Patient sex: M
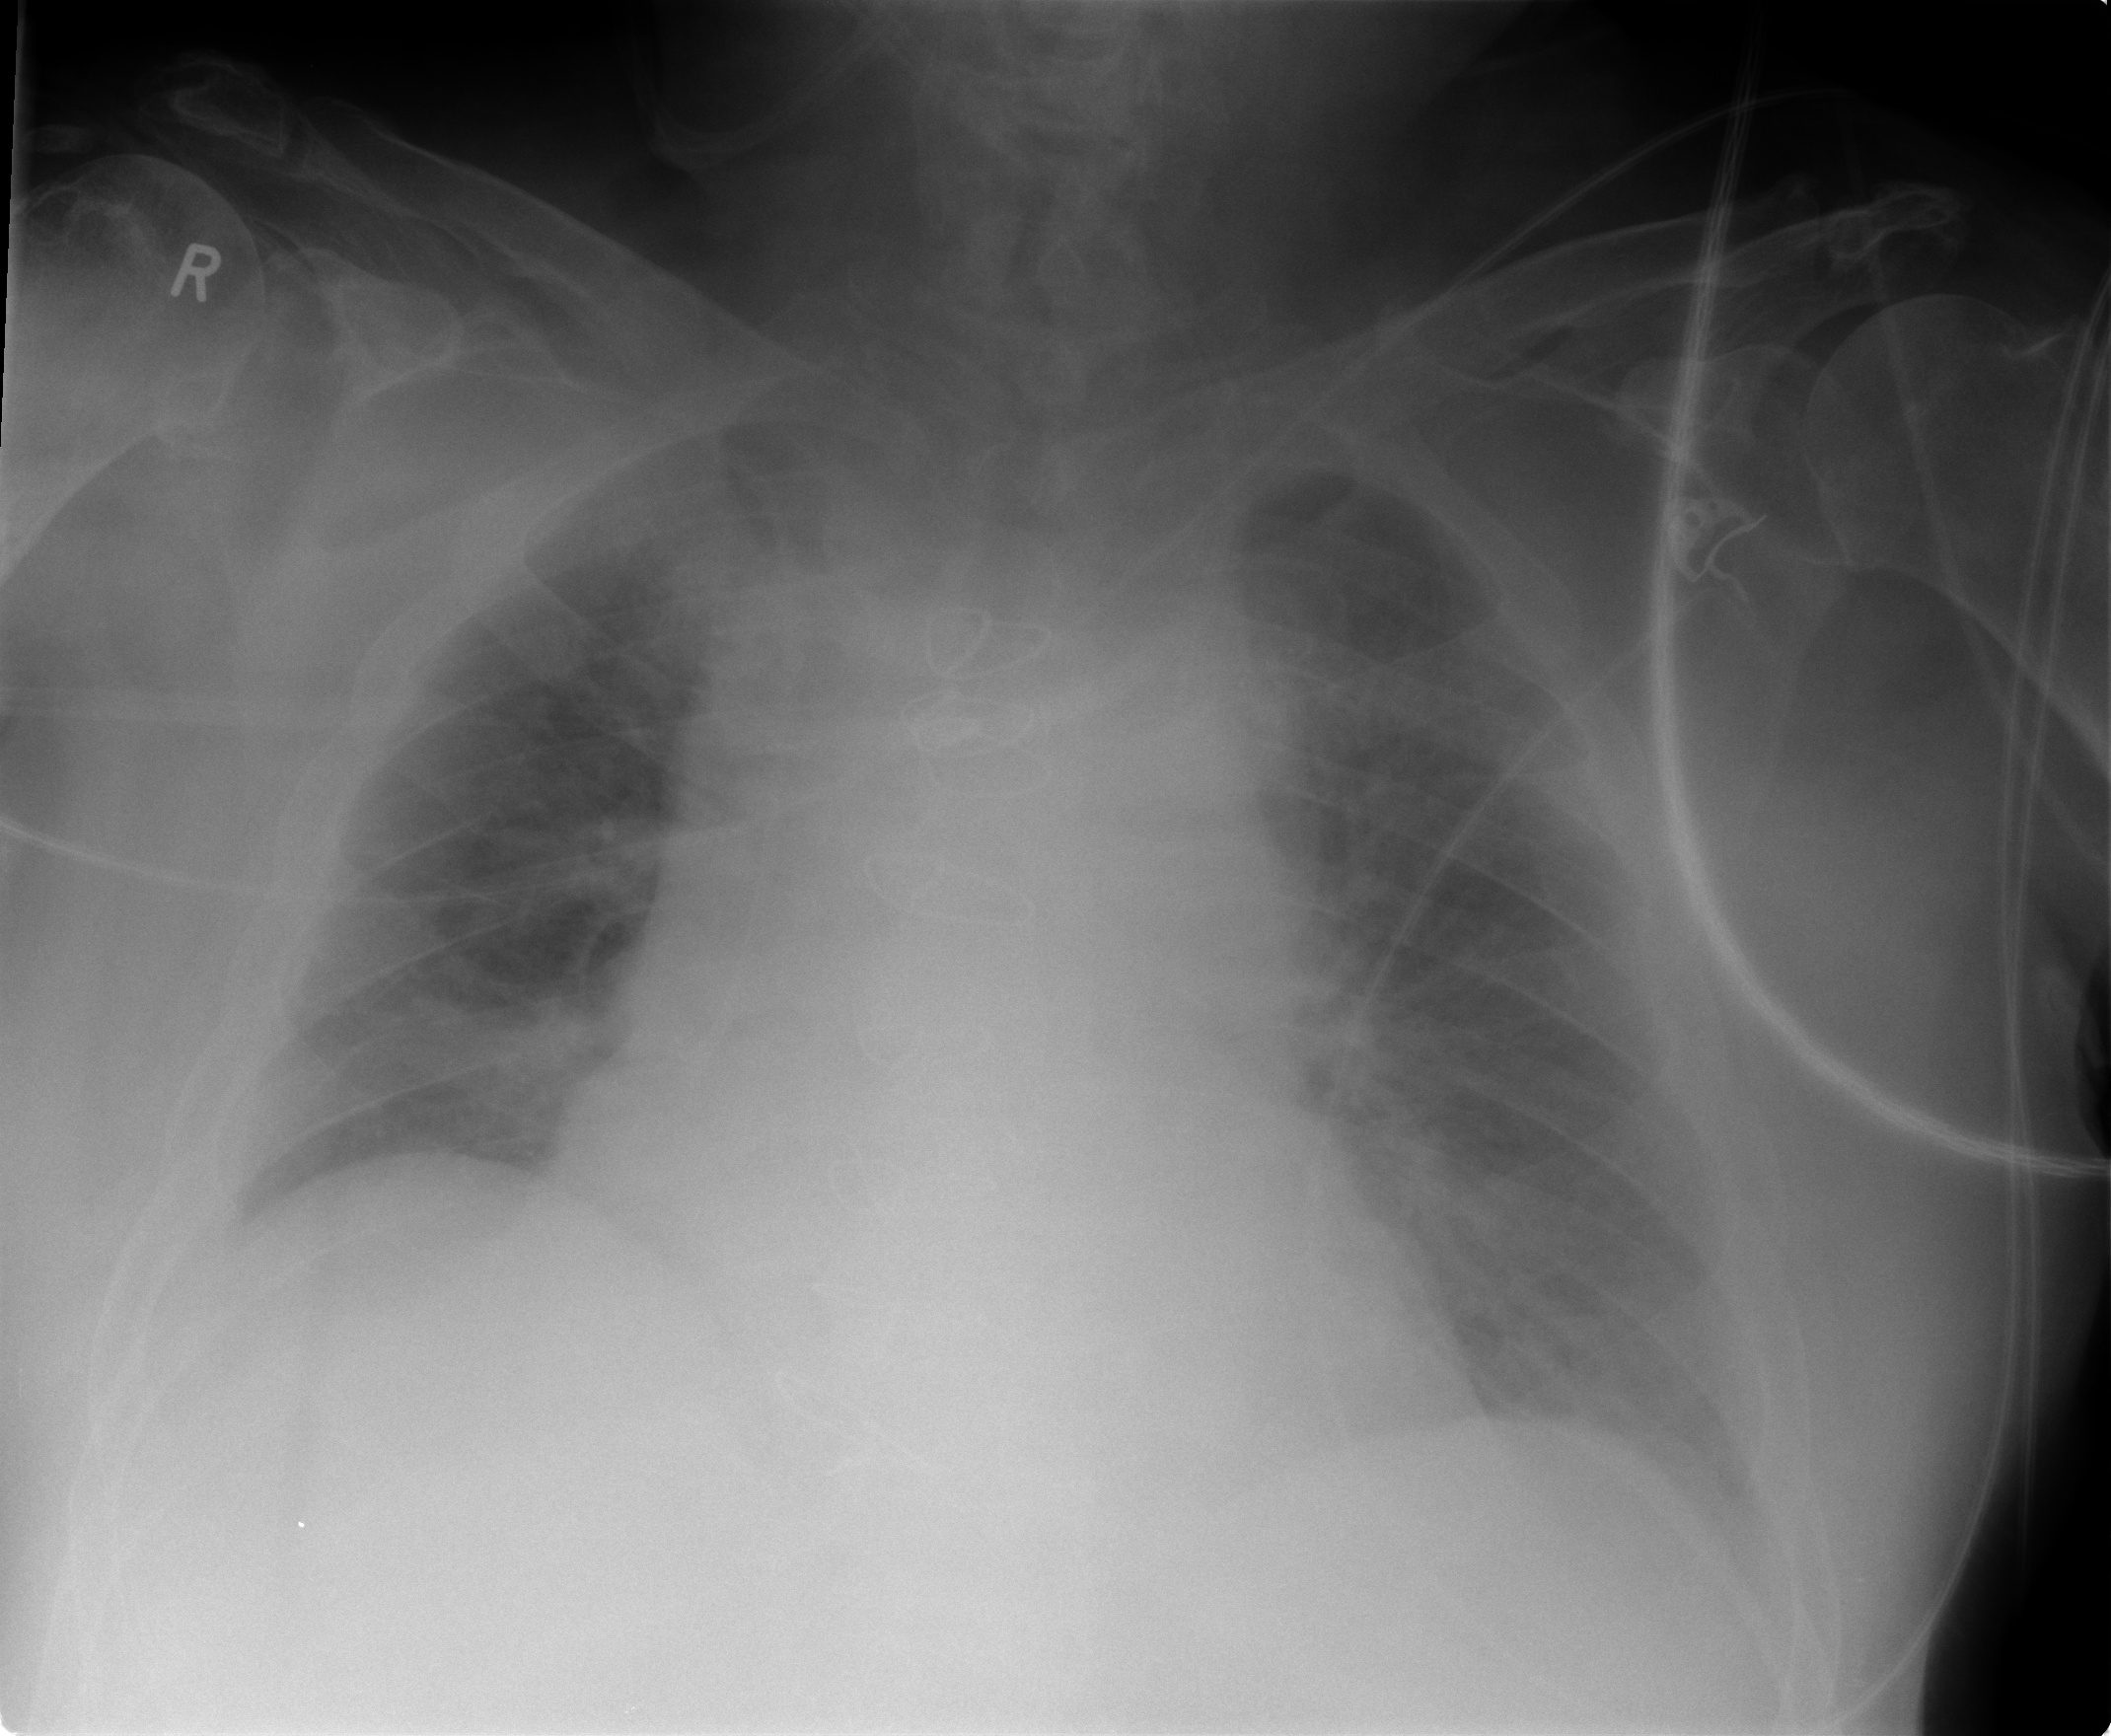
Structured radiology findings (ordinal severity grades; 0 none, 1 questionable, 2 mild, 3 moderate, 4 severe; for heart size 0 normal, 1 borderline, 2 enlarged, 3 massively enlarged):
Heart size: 2
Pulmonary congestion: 0
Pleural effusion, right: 1
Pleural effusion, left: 2
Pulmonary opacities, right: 0
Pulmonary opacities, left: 0
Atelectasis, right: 2
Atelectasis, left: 2